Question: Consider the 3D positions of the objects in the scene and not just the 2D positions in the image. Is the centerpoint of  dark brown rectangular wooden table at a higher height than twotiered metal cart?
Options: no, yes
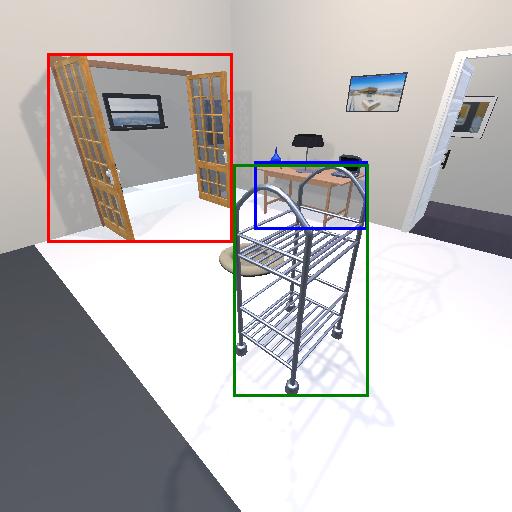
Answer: no